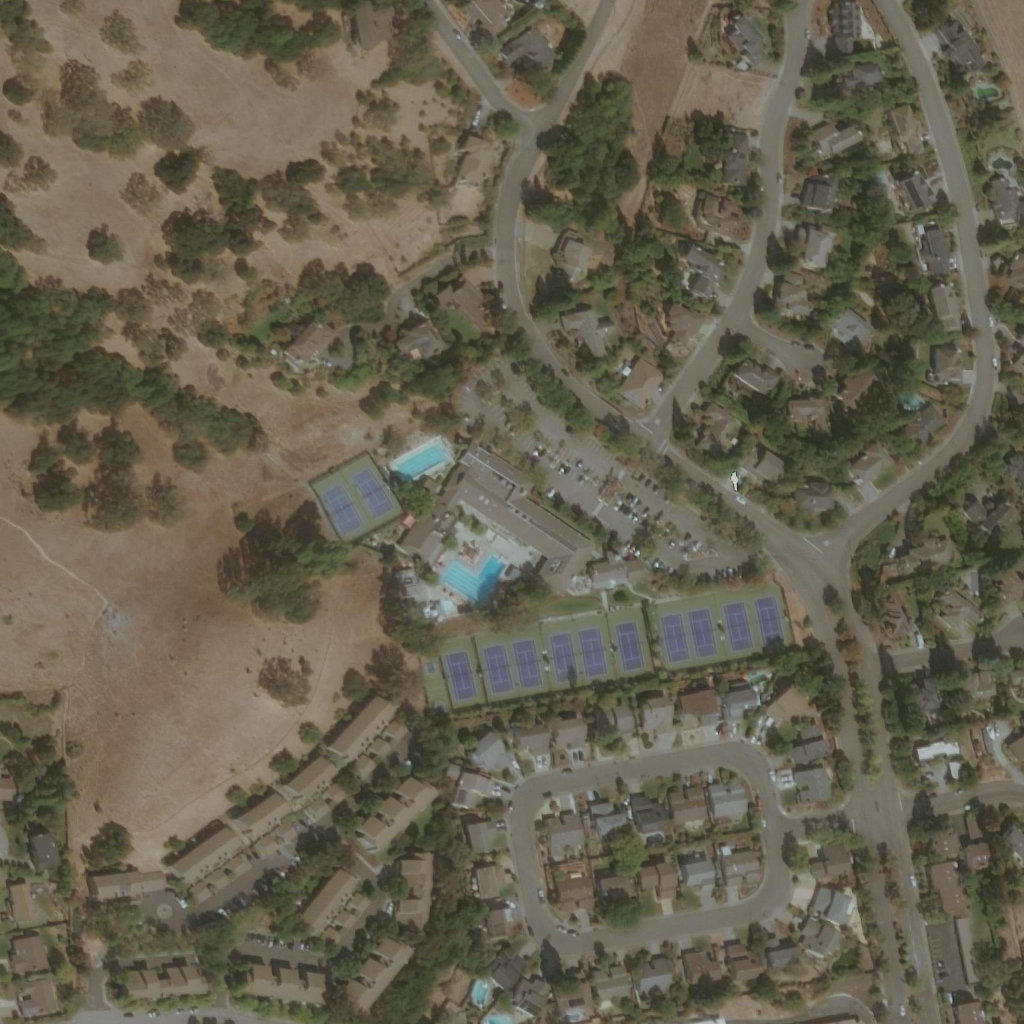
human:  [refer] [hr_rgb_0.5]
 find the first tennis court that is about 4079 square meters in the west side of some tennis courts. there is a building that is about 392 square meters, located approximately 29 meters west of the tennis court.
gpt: <box>[[42, 58, 64, 69, 0]]</box>

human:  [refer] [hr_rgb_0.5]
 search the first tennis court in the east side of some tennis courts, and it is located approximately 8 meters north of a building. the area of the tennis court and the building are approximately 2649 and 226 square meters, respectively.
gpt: <box>[[63, 56, 77, 66, 0]]</box>

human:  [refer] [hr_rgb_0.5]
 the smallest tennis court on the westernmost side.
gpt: <box>[[42, 58, 64, 69, 0]]</box>